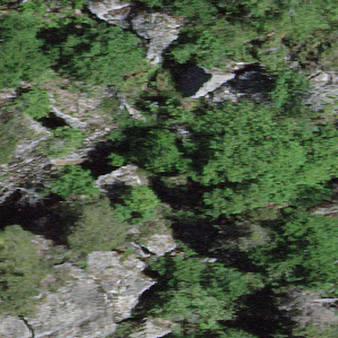
Label: bouldering_area